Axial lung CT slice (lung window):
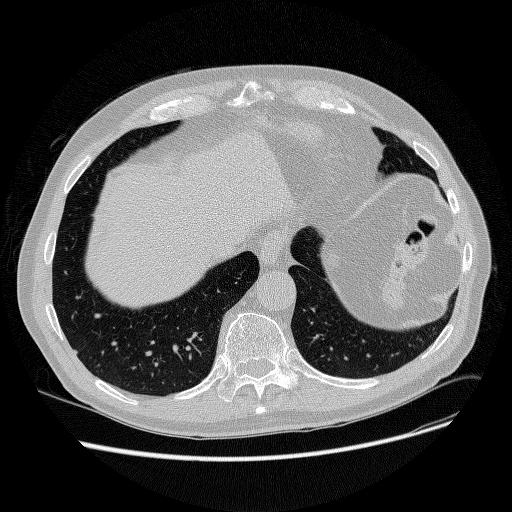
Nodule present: no